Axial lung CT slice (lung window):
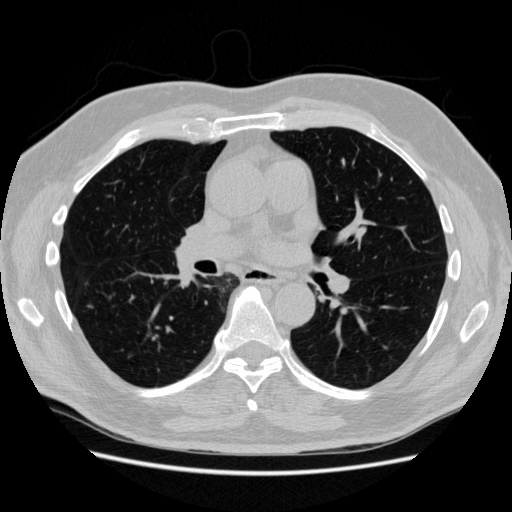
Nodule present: no